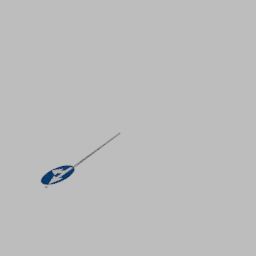
Label: architecture